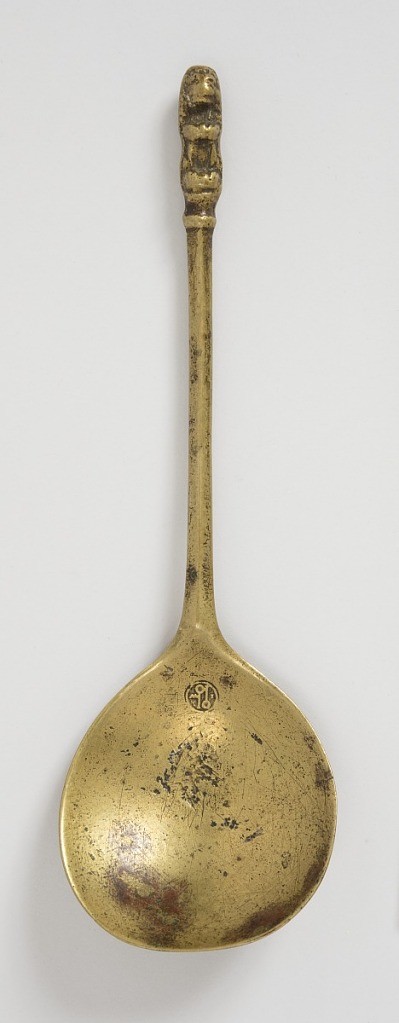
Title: Spoon
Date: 1600–1650
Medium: Brass
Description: Circular bowl surmounted by thin cylindrical shaft with lion sejant at terminus.